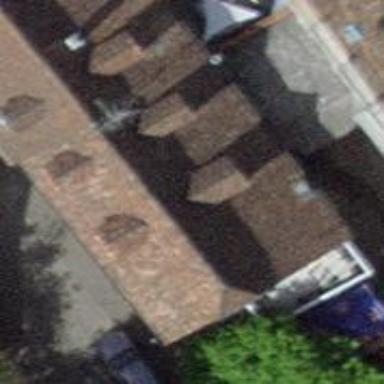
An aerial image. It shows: Restaurant.